Field crop: maize
Growth stage: 2
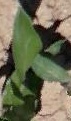
Species: maize